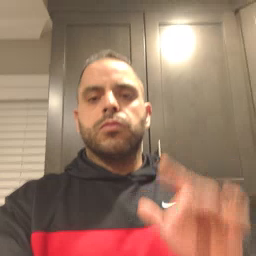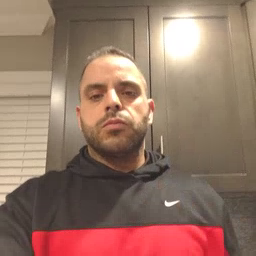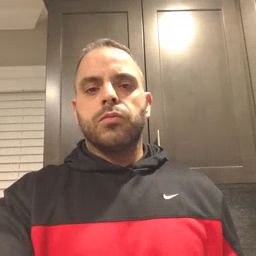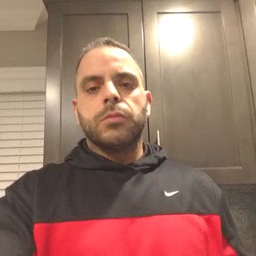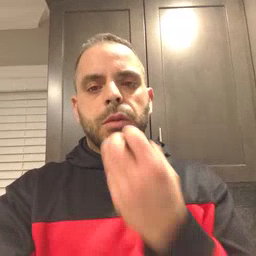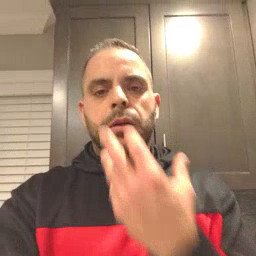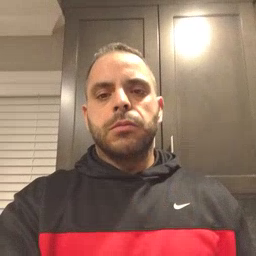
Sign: snack